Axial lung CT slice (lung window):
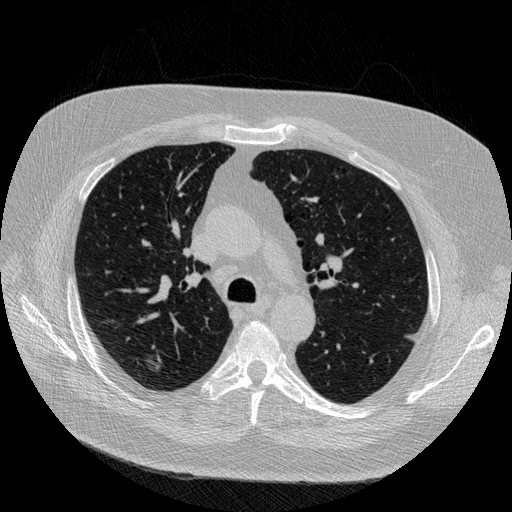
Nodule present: yes
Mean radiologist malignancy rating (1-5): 3